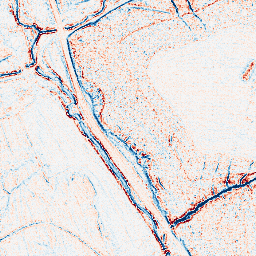
Category: edge_preserving
Decomposition family: anisotropic_diffusion
Decomposition parameters: iterations: 5
kappa: 100
gamma: 0.1
Upsampling method: sinc_blackman
Upsampling parameters: scale: 8
kernel_size: 16
Upsampling scale: 8